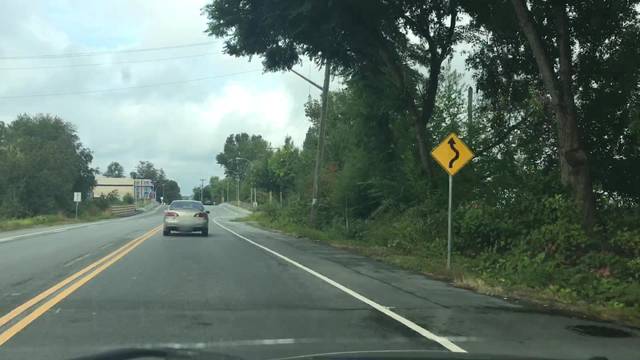
Region: Canada
Coordinates: 49.105, -122.635